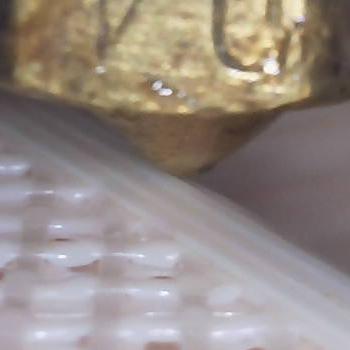
Flow rate: 70%